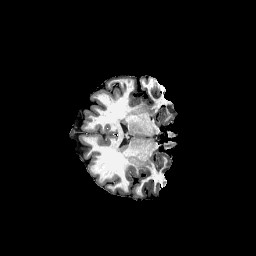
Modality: T1w
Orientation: axial
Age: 20
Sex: male